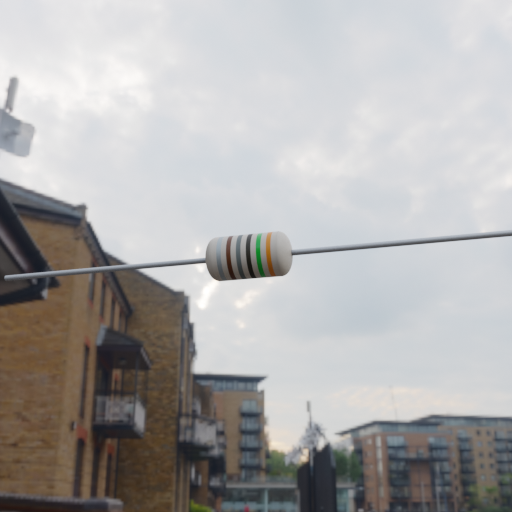
Resistor colour bands (in order): silver, brown, gray, black, green, orange